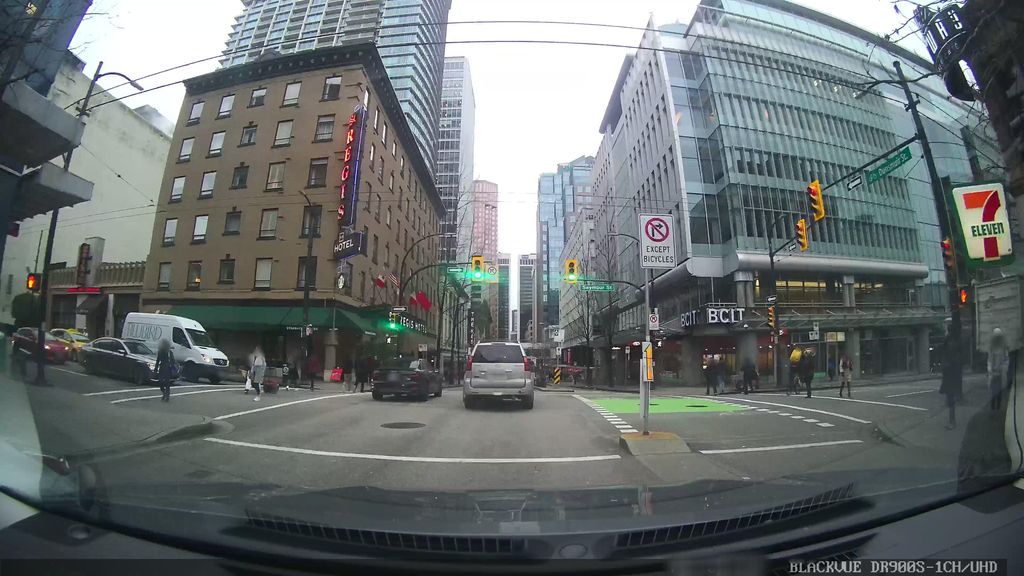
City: vancouver